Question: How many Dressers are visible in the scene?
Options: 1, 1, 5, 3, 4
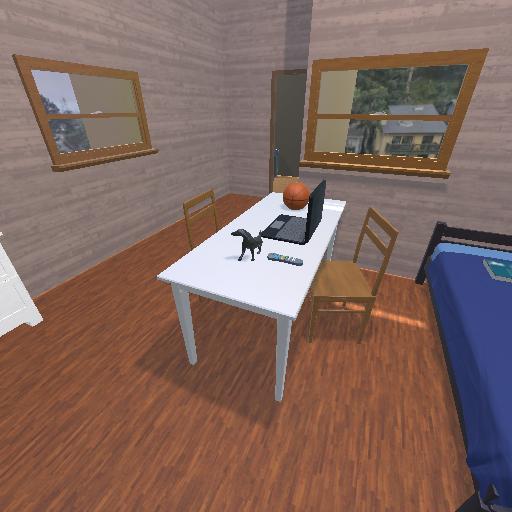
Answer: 1